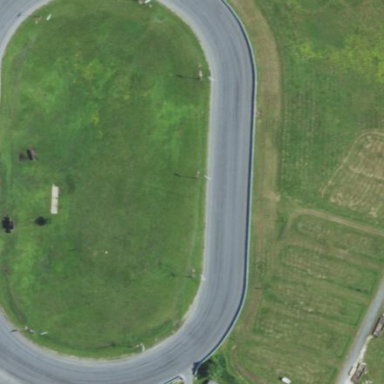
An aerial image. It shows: Unpaved track used for horse racing on leisure land.